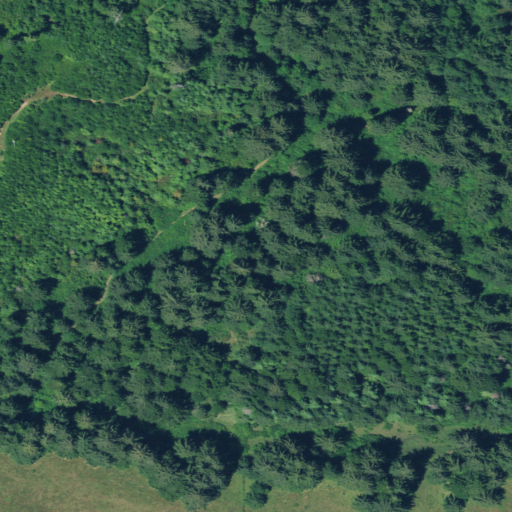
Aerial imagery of ridge(s) in California named Oil Creek Ridge containing evergreen forest, mixed forest, shrub, and grassland